Field crop: maize
Growth stage: 2
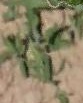
Species: atriplex